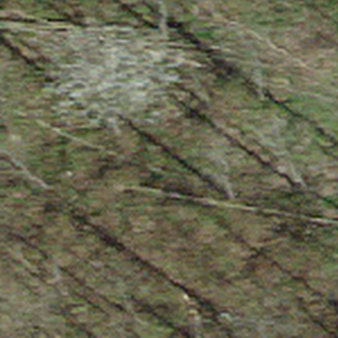
Label: other